Question: I'm trying to figure out the best way to recreate this image in code. I've thought about taking two 'UIImageView's and connecting them via constraints but that would only get me 50% of the way there because there wouldn't be a diagonal white line splitting the two unique colors. I also want to be able to programmatically change the color of each half of the 'UIImageView'.

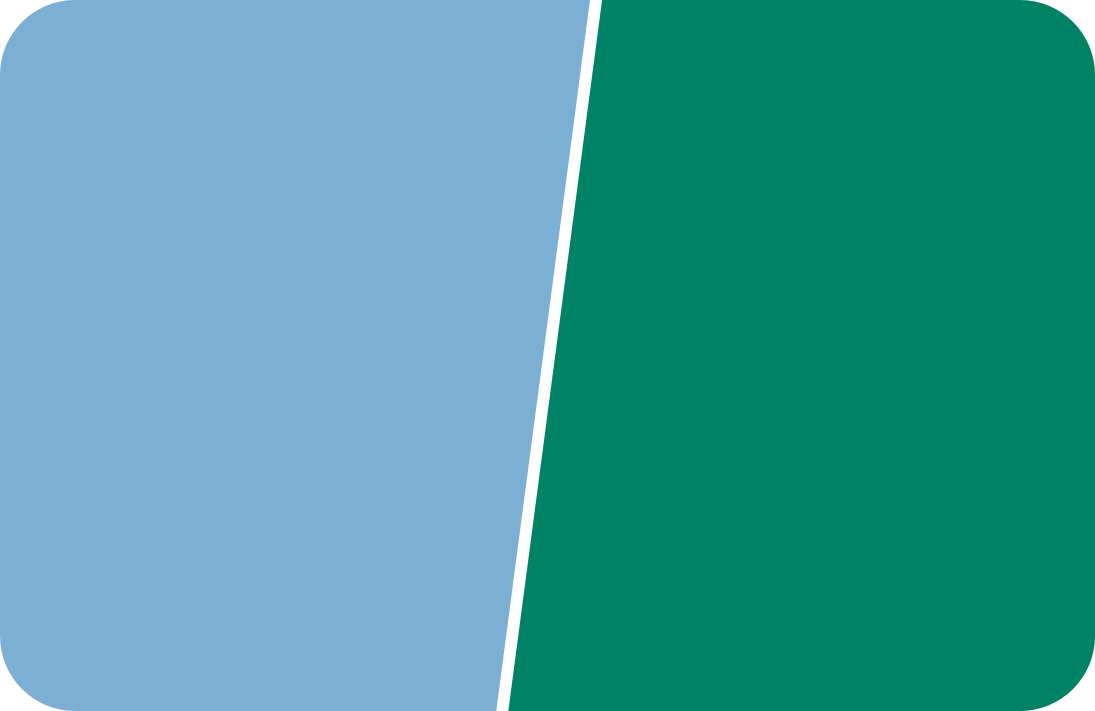
Answer: My class was similar to what "May Rest in Peace" posted, but since I had put it together already, I'll go ahead and post it.
The main difference is that I implemented '@IBDesignable' and '@IBInspectable' so you can see it and make adjustments in Storyboard / IB
'''
@IBDesignable
class AaronView: UIView {
let leftLayer: CAShapeLayer = CAShapeLayer()
let rightLayer: CAShapeLayer = CAShapeLayer()
let maskLayer: CAShapeLayer = CAShapeLayer()
@IBInspectable
var leftColor: UIColor = UIColor(red: 0.5, green: 0.6, blue: 0.8, alpha: 1.0) {
didSet {
setNeedsLayout()
}
}
@IBInspectable
var rightColor: UIColor = UIColor(red: 0.0, green: 0.5, blue: 0.4, alpha: 1.0) {
didSet {
setNeedsLayout()
}
}
@IBInspectable
var divColor: UIColor = UIColor.white {
didSet {
setNeedsLayout()
}
}
@IBInspectable
var divAngle: CGFloat = 5.0 {
didSet {
setNeedsLayout()
}
}
@IBInspectable
var divWidth: CGFloat = 8.0 {
didSet {
setNeedsLayout()
}
}
@IBInspectable
var radius: CGFloat = 32.0 {
didSet {
setNeedsLayout()
}
}
override init(frame: CGRect) {
super.init(frame: frame)
commonInit()
}
required init?(coder aDecoder: NSCoder) {
super.init(coder: aDecoder)
commonInit()
}
func commonInit() -> Void {
layer.addSublayer(leftLayer)
layer.addSublayer(rightLayer)
}
override func layoutSubviews() {
super.layoutSubviews()
let x1 = bounds.minX
let y1 = bounds.minY
let x2 = bounds.maxX
let y2 = bounds.maxY
var path = UIBezierPath()
let offset = (bounds.width / 2) * tan(divAngle * CGFloat.pi / 180)
path.move(to: CGPoint(x: x1, y: y1))
path.addLine(to: CGPoint(x: x2 / 2.0 - divWidth / 2.0 + offset, y: y1))
path.addLine(to: CGPoint(x: x2 / 2.0 - divWidth / 2.0 - offset, y: y2))
path.addLine(to: CGPoint(x: x1, y: y2))
path.close()
leftLayer.path = path.cgPath
path = UIBezierPath()
path.move(to: CGPoint(x: x2 / 2.0 + divWidth / 2.0 + offset, y: y1))
path.addLine(to: CGPoint(x: x2, y: y1))
path.addLine(to: CGPoint(x: x2, y: y2))
path.addLine(to: CGPoint(x: x2 / 2.0 + divWidth / 2.0 - offset, y: y2))
path.close()
rightLayer.path = path.cgPath
leftLayer.fillColor = leftColor.cgColor
rightLayer.fillColor = rightColor.cgColor
maskLayer.path = UIBezierPath(roundedRect: bounds, cornerRadius: radius).cgPath
layer.mask = maskLayer
backgroundColor = divColor
}
}
'''
Using Defaults:
<URL>
Result:
<URL>
and some changes:
<URL>
Result:
<URL>